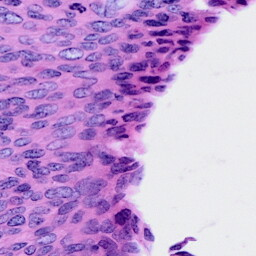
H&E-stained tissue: Cervix